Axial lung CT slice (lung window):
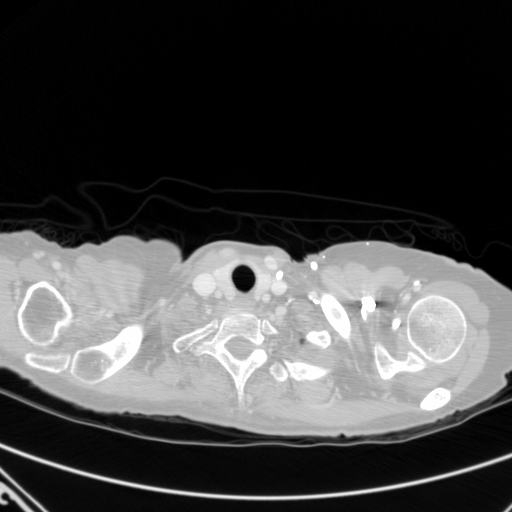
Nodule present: no